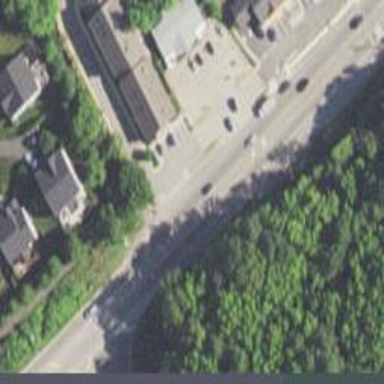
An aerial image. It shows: Unmarked crossing on the road.